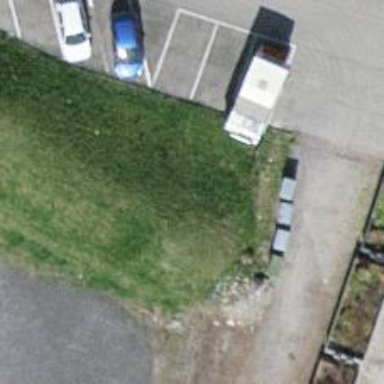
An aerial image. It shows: Lift gate barrier.